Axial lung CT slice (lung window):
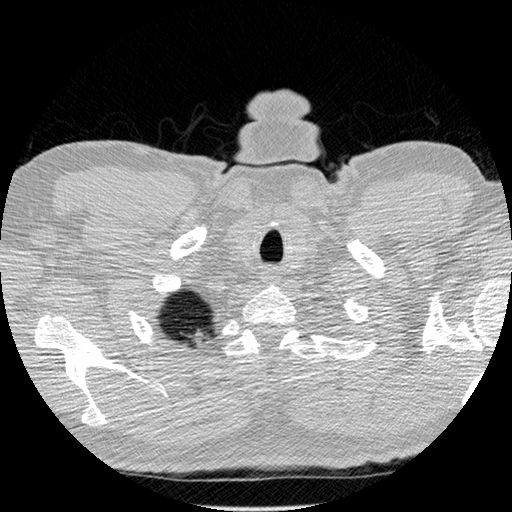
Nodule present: no